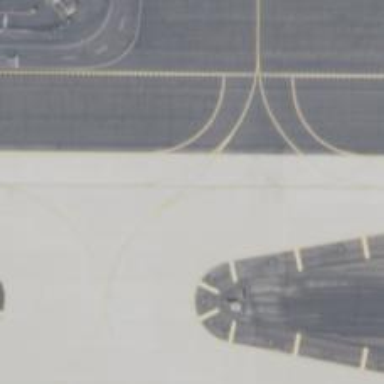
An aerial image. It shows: View of taxiway at the airport.